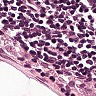
Metastatic tissue present: no